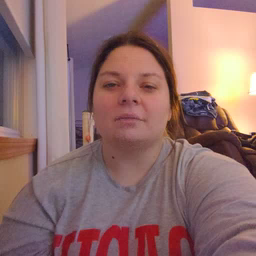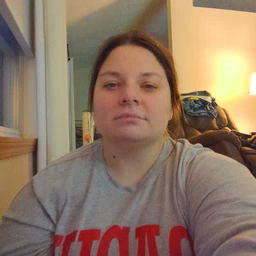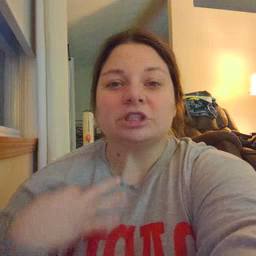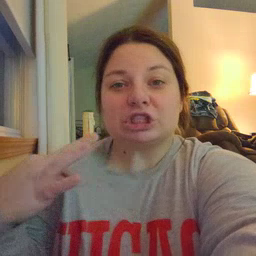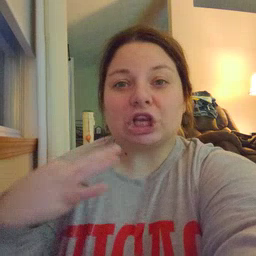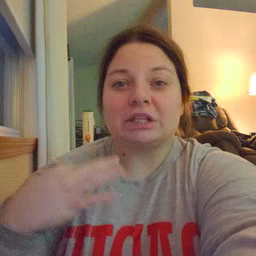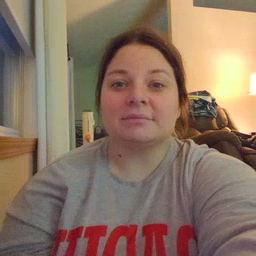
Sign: shirt